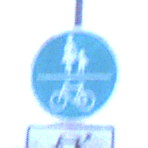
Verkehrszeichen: GemeinsamerGehUndRadweg
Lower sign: EinspurigeFahrzeugeFrei4
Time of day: Midday
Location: Outdoor (Nature)
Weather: Overcast
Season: Winter
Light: Natural